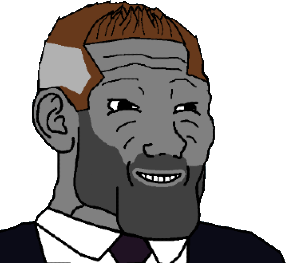
Label: 5_Grey_Chad